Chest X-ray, PA view. Patient: 39 years old, sex F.
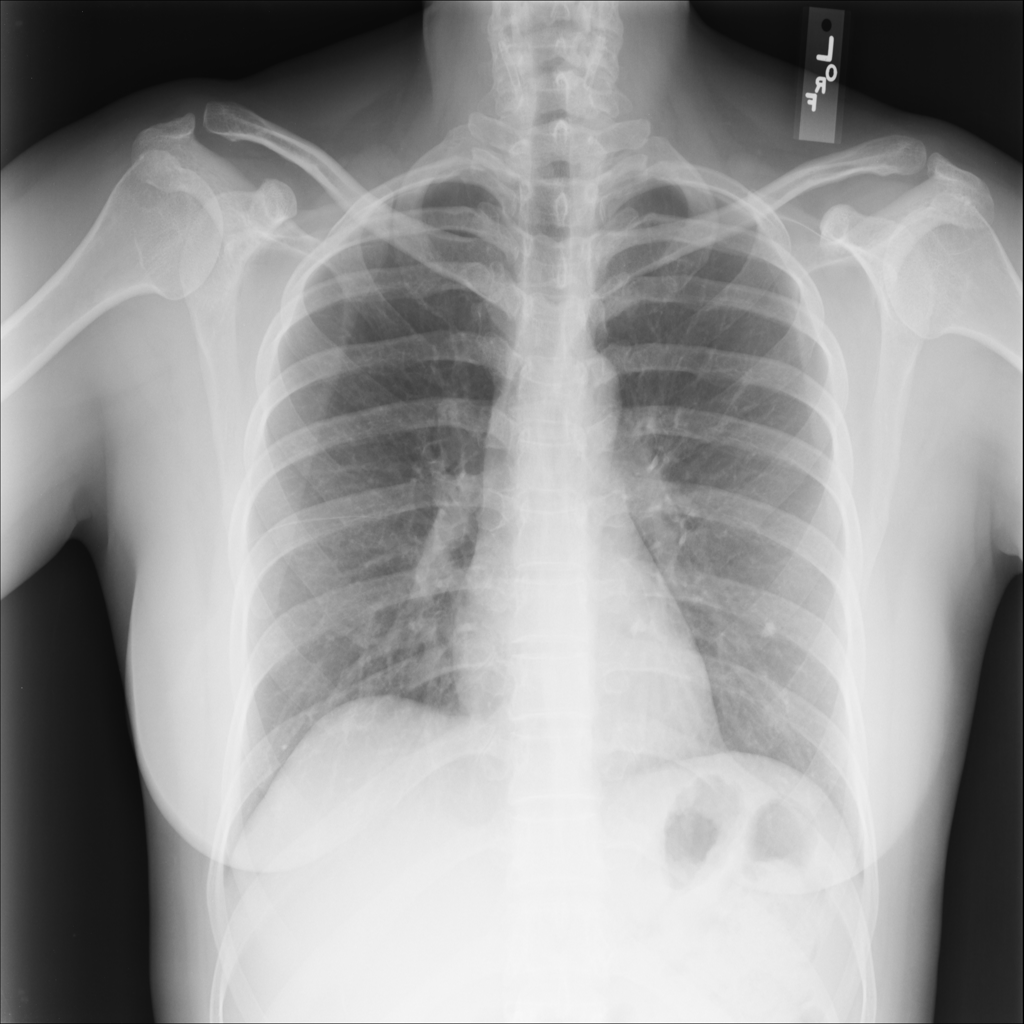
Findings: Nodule